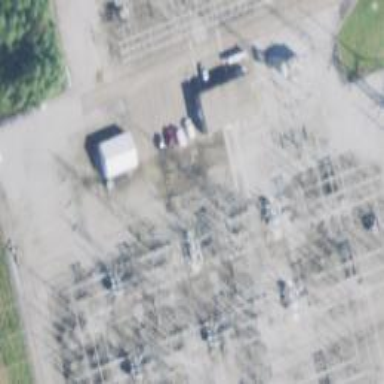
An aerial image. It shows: Switch used for power control.